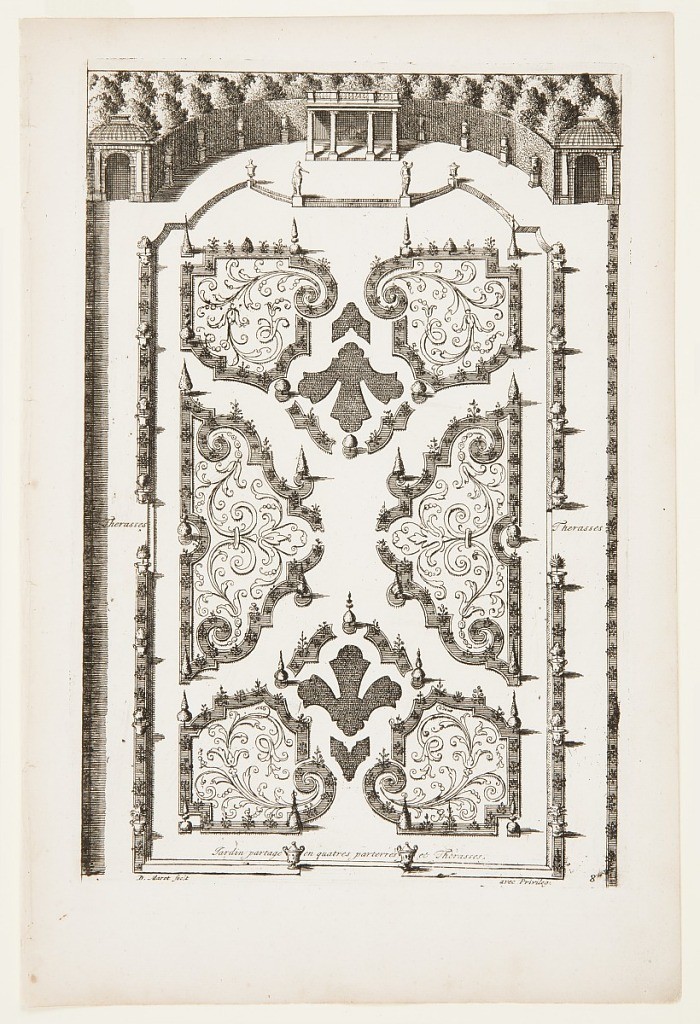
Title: Jardin partage en quatres parterres et Thérasses (Garden Beds and Four Terraces), in Nouveaux Livre de Parterres contenant 24 pensséz diferantes (New Book Containing 24 Different Variations for Garden Beds)
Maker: Daniel Marot, French, active in the Netherlands and England, 1661–1752
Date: ca. 1700
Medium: Etching and engraving on white laid paper
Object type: Print
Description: Landscape architecture design for garden.